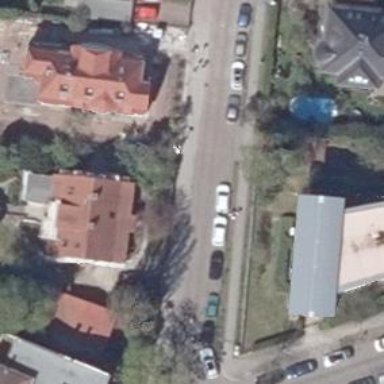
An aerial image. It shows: Residential road with sidewalks on both sides.